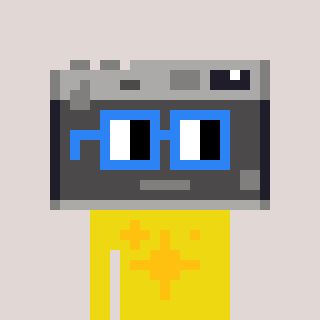
a pixel art character with square blue glasses, a camera-shaped head and a yellow-colored body on a warm background